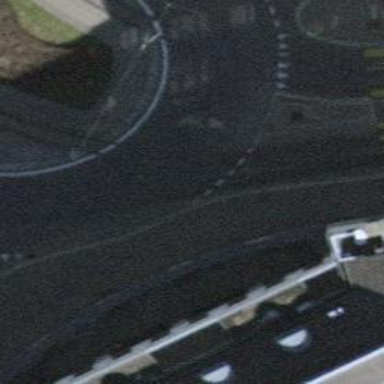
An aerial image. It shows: Secondary road made of asphalt leading to roundabout.